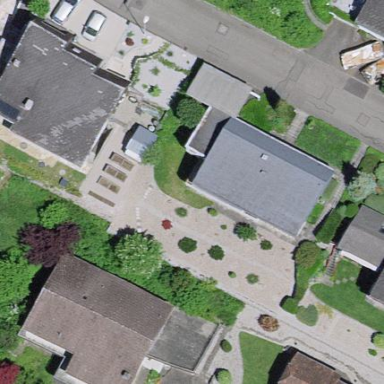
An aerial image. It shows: Detached building with saltbox-shaped roof.